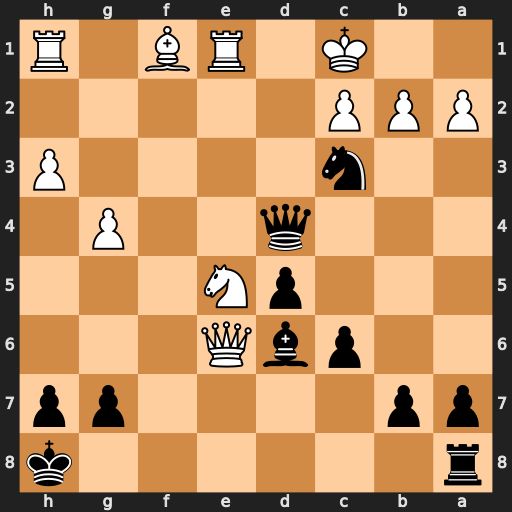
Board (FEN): r6k/pp4pp/2pbQ3/3pN3/3q2P1/2n4P/PPP5/2K1RB1R
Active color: b
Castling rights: -
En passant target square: -
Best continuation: Qf4+ Re3 Qxe3#